Question: I am trying to draw a Deployment Model for a simple embedded system that basically consists of six hardware parts (MCU, keypad, LCD, stepper motor, relay, lamp). Since the Deployment Model helps to show how the hardware is connected, I decided to represent these hardware parts as Nodes. So in my case all the parts are connected to the MCU inside a node, named ControlBoard, with a stereotype '<<device>>'. Is this an accepted approach? and why?

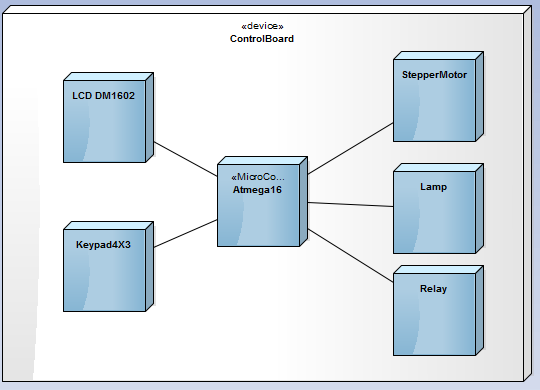
Answer: Your diagram is correct. But, set device stereotype to all nodes. if there is not this stereotype, node is common node without knowledge if it is device or execution environment.
Good source to learn how to create your model is UML Superstructure part deployment. <URL>